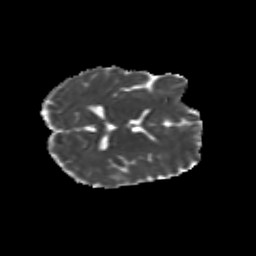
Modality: MD
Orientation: axial
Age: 24
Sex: male
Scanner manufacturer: siemens
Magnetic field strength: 3 T
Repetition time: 3.5 s
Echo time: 0.104 s